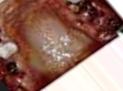
Condition: Caries